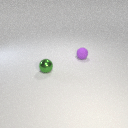
small purple rubber sphere behind small green metal sphere